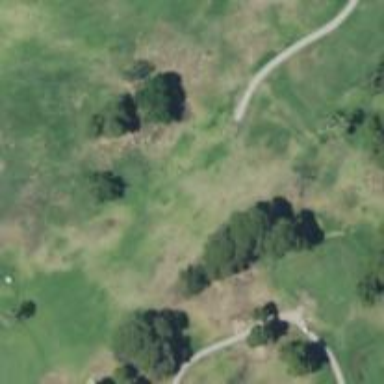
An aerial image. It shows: Golf fairway in the image.